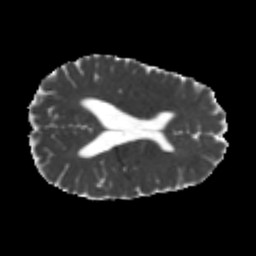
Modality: MD
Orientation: axial
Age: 22
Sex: male
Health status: healthy
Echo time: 0.074 s